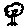
Label: tree